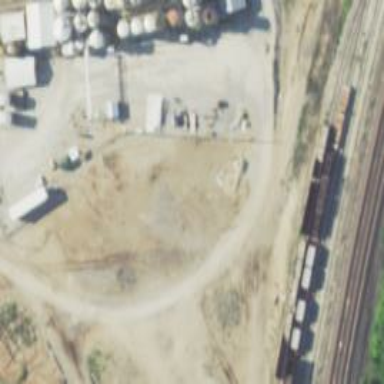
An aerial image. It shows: View of railway yard.